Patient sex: M
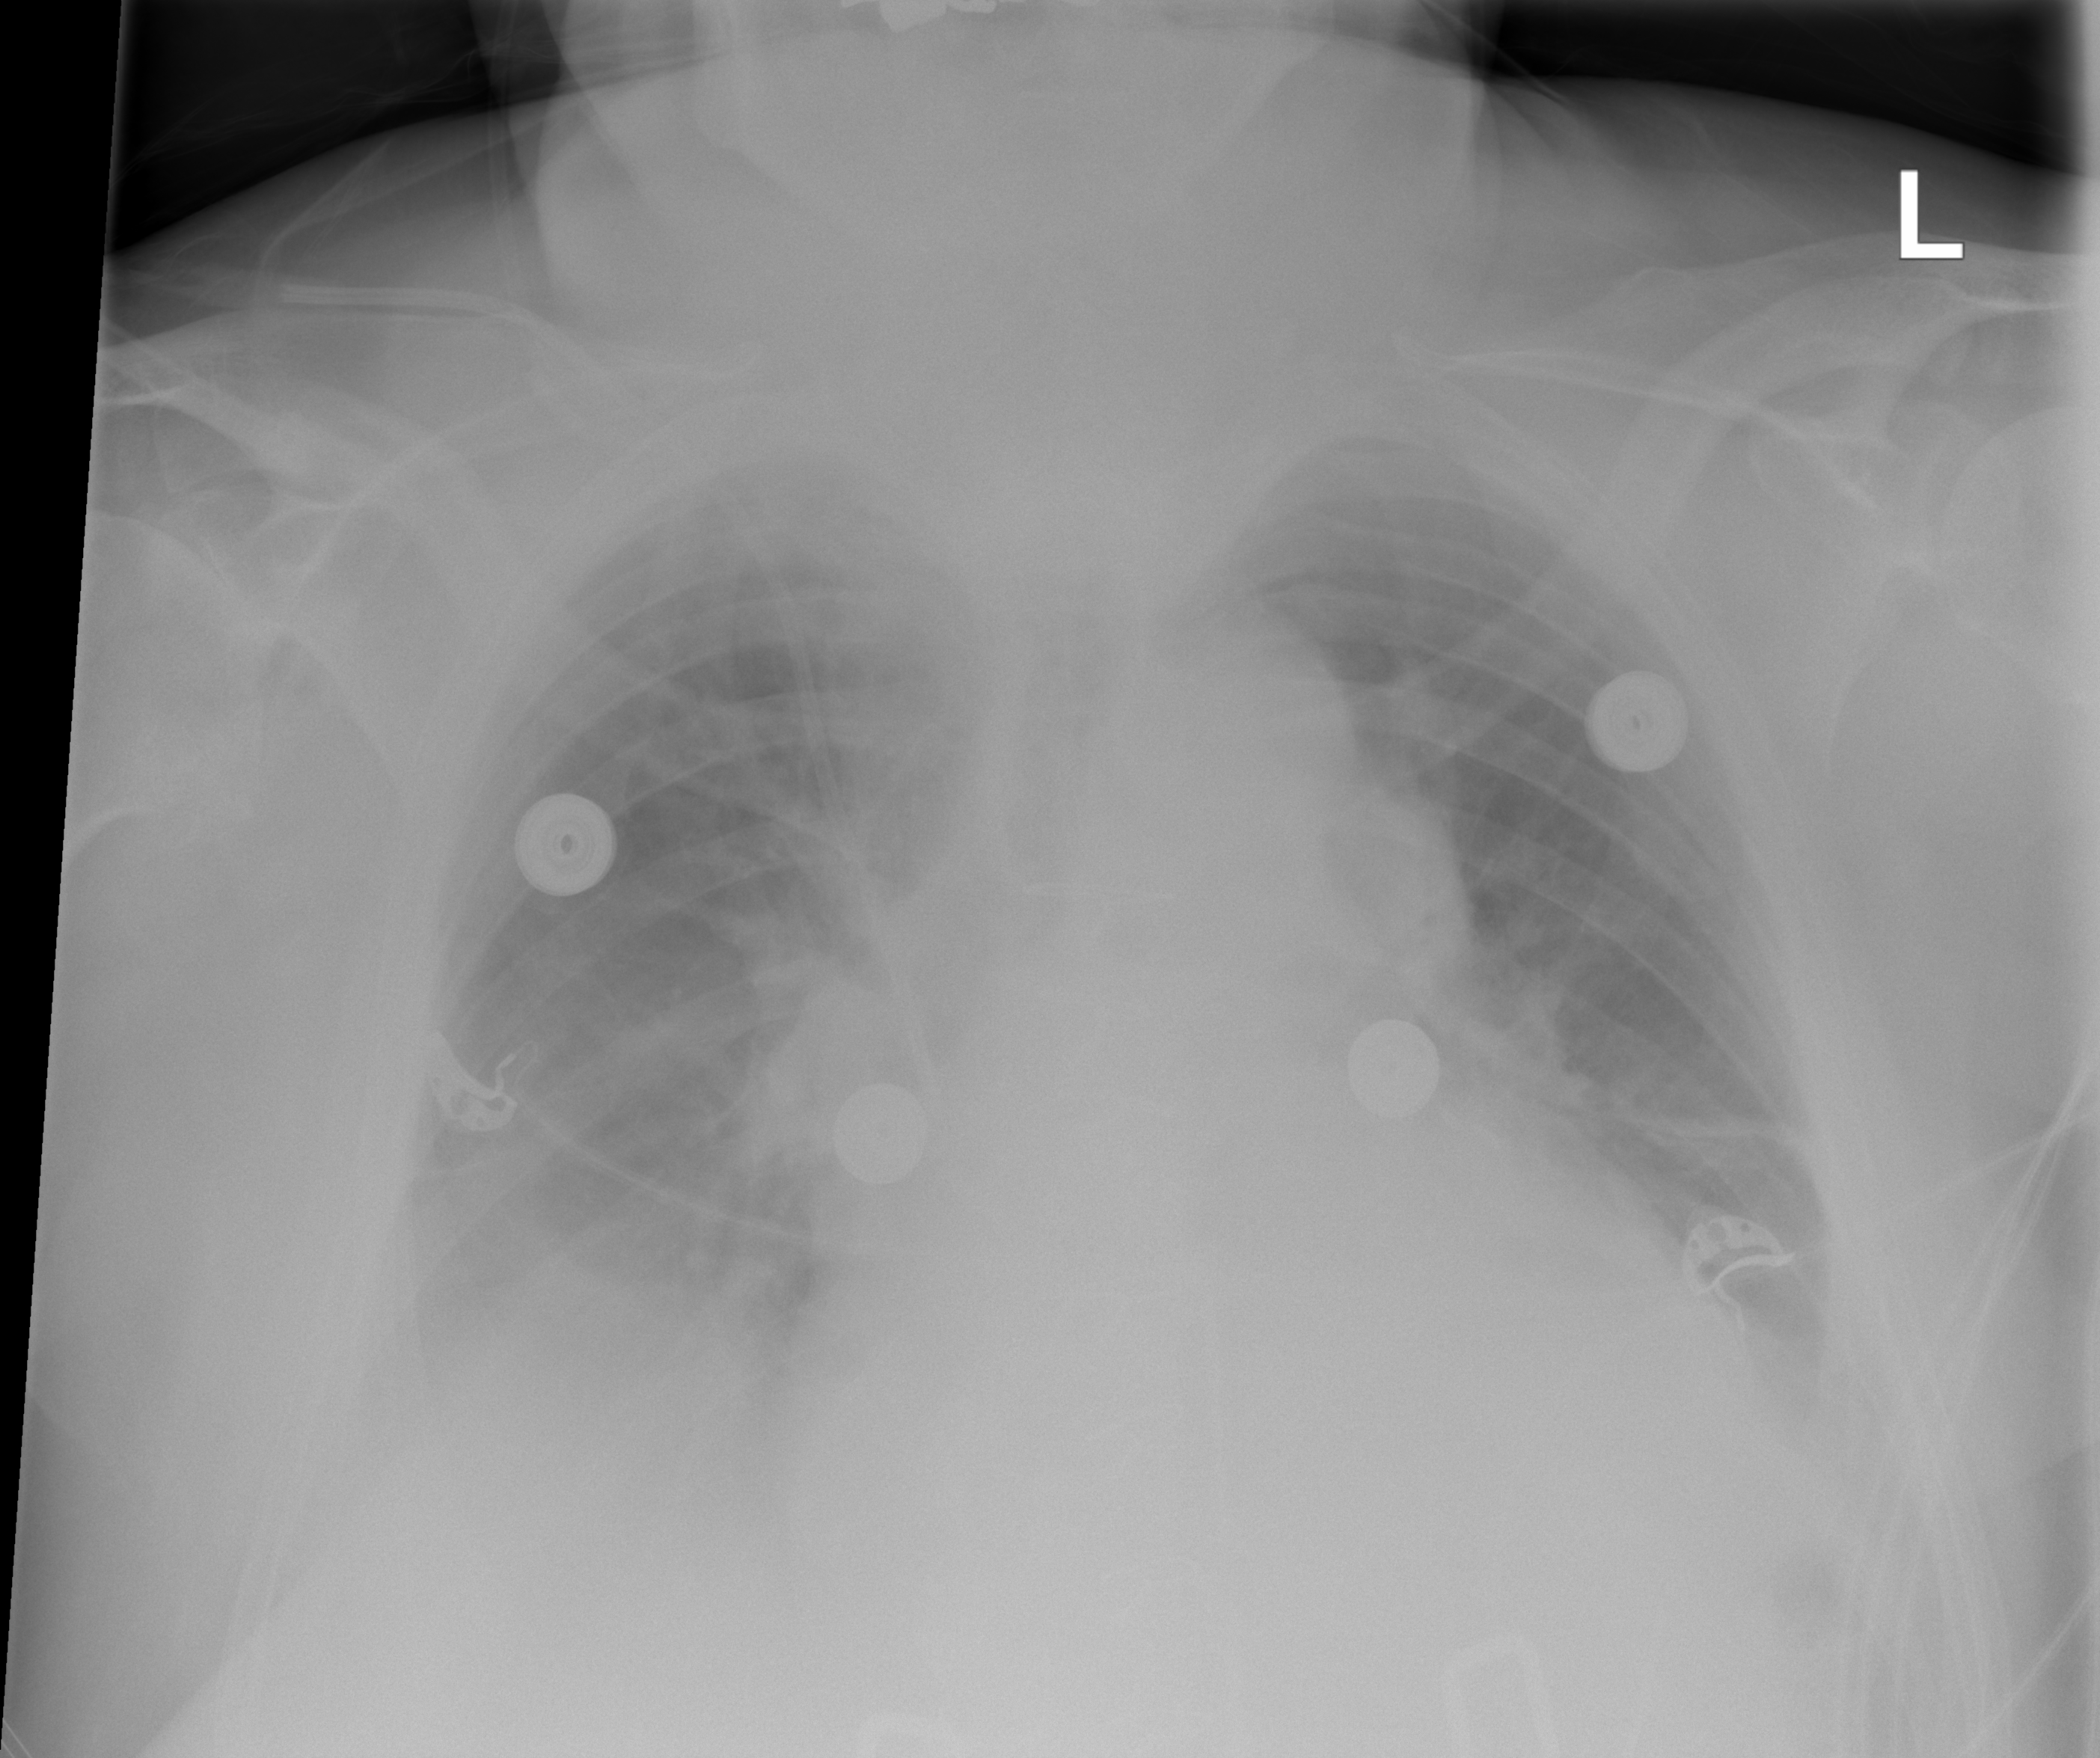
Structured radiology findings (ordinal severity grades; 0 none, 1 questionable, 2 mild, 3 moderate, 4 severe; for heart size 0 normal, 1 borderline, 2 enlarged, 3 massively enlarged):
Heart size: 2
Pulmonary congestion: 2
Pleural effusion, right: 3
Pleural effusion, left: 2
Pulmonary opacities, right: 0
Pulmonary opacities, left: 0
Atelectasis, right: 2
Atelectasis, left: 2